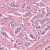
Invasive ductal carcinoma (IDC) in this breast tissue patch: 1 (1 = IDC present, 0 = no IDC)